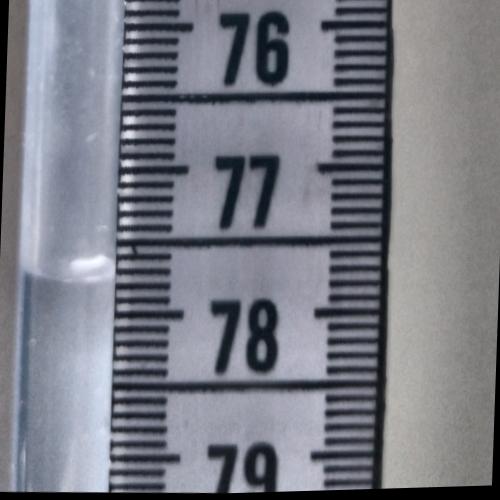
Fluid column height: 77.7 cm